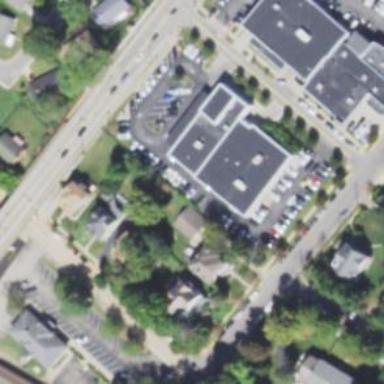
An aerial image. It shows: Retail building housing car shop.